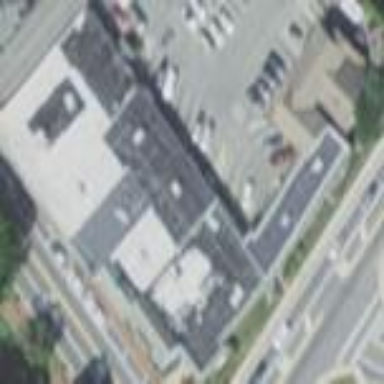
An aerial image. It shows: Retail building.